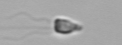
Label: flagellate